Question: If you look at the screenshot below, I managed to do 99% of it, except the ugly white border around the minimised side window.
Any idea how to remove that?
I am using Ubuntu 10.10 with a customised (colours and icons) theme based on ClearLookClassic.

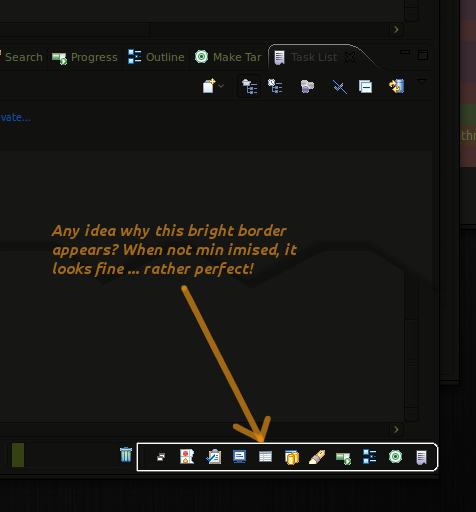
Answer: It is seems to be a bug with eclipse.
I have <URL> with eclipse.org